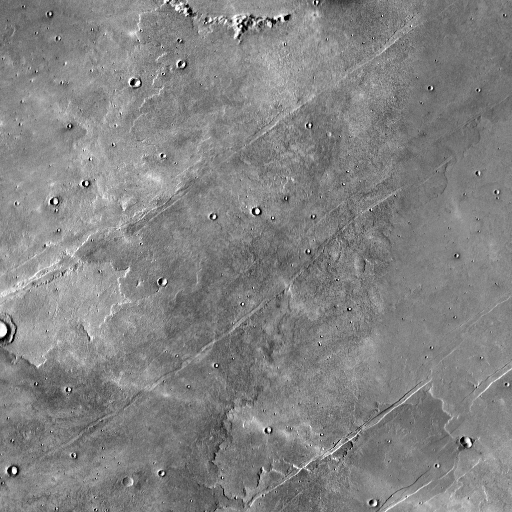
Crater classes present: Background, Other